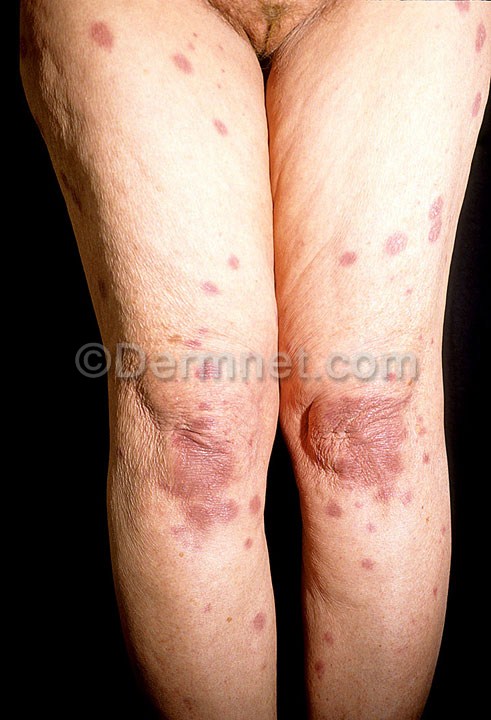
Disease: Vasculitis Photos